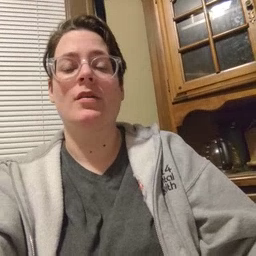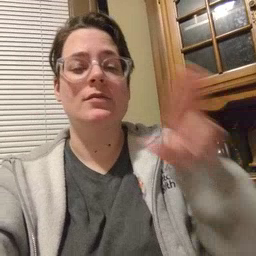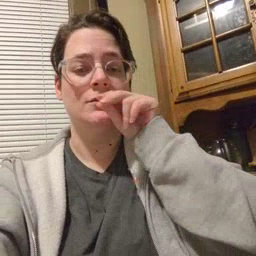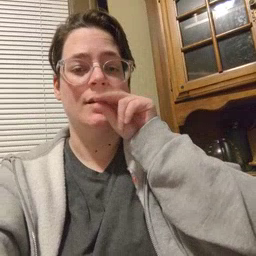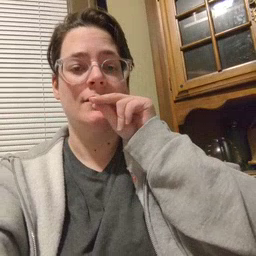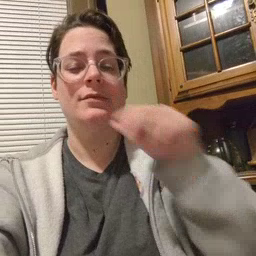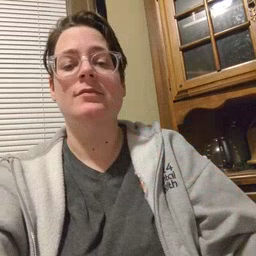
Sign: duck